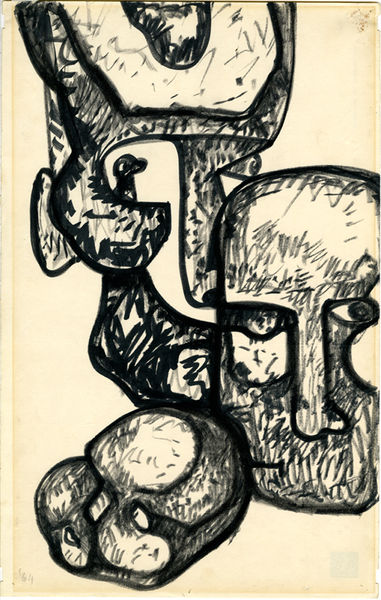
Titel: Heads, Heads
Künstler: Ernst Neizvestnyi (Neizvestny)
Standort: Amherst (Massachusetts, USA)
Institution: Mead Art Museum, Amherst College
Schlagwörter: men, white, arm, black, face, figures, gray, nose, old, portrait, primitivism, african, man, head, german, child, eyes, drawing, paper, black and white, features, expressionist, line, sketch, faces, pen, movement, abstract, still life, arms, ink, study, forms, lines, mark, shading, charcoal, primitive, composition, mask, father, gesture, body, bone, bones, skull, gestural, heads, monochromatic, negative space, marker, primative, skulls, thick, achromatic, tribal, body parts, skul